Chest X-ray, PA view. Patient: 50 years old, sex M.
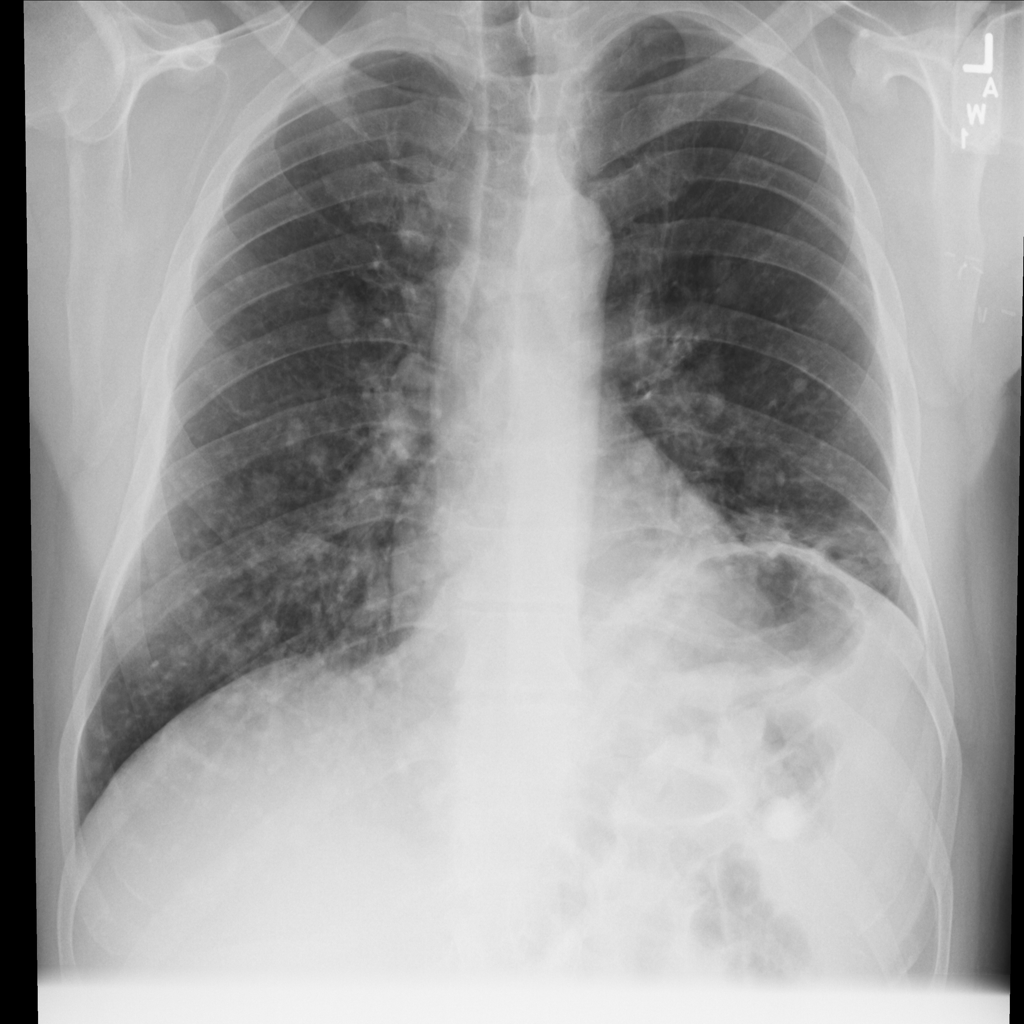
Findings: No Finding